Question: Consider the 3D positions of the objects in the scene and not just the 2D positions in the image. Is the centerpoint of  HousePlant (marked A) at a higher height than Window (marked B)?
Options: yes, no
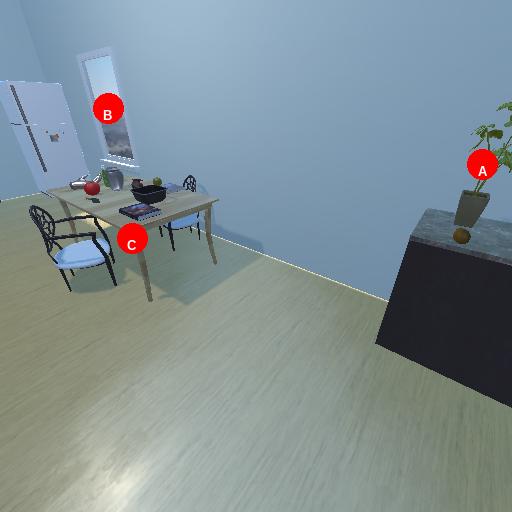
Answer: yes